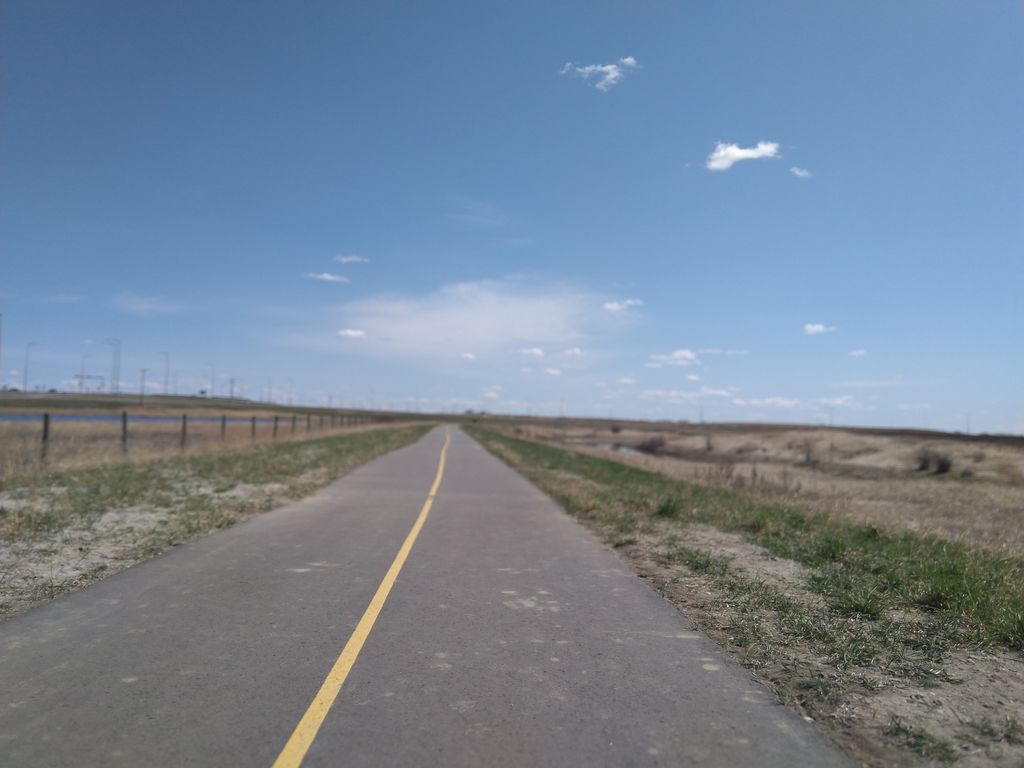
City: calgary